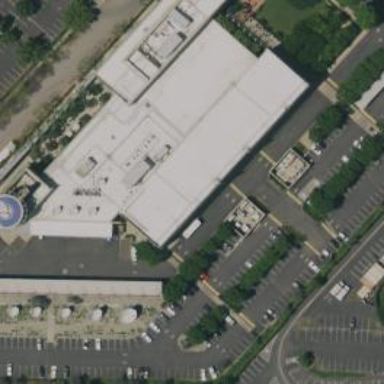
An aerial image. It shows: Office building that also serves as television studio.